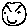
Label: smiley face